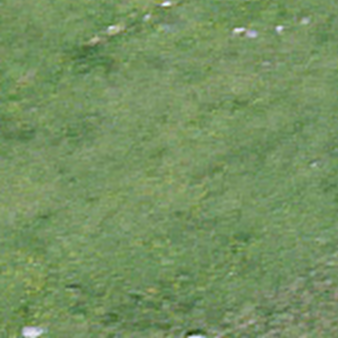
Label: other